Field crop: maize
Growth stage: 2
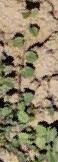
Species: convolvulus